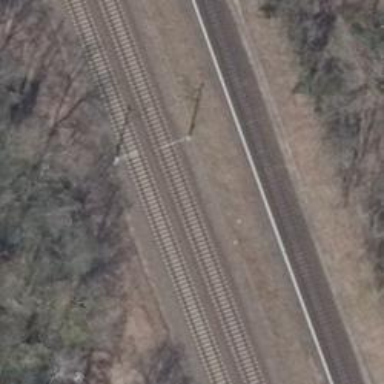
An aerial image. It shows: Milestone along the railway with catenary mast.